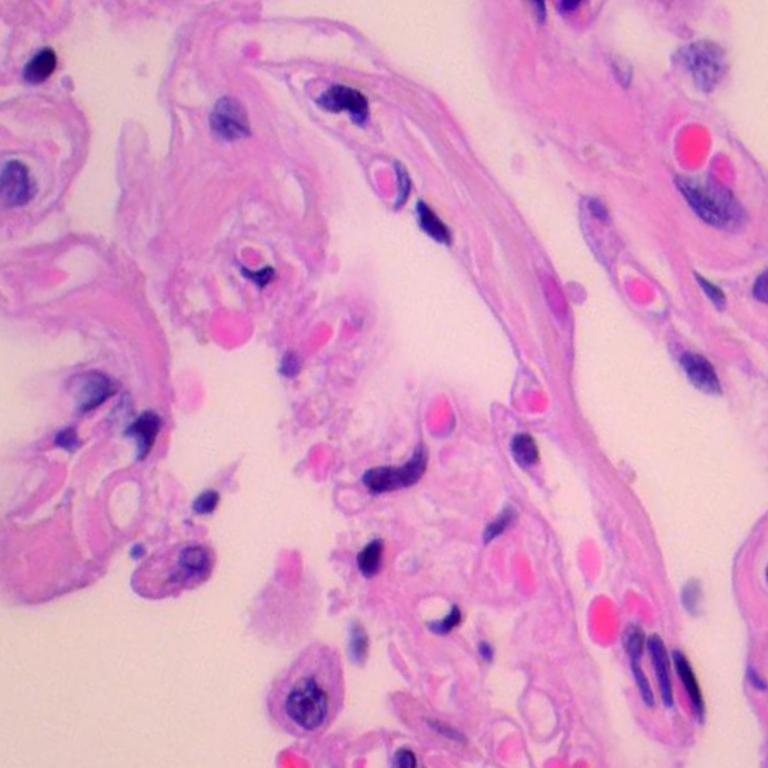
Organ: lung
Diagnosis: benign